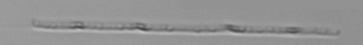
Label: Leptocylindrus